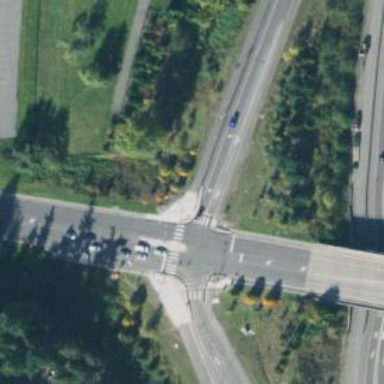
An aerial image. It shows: Marked zebra crossing with asphalt surface for cyclists. There is island at the crossing.